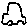
Label: car